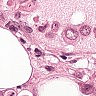
Metastatic tissue present: yes